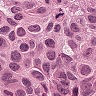
Metastatic tissue present: yes